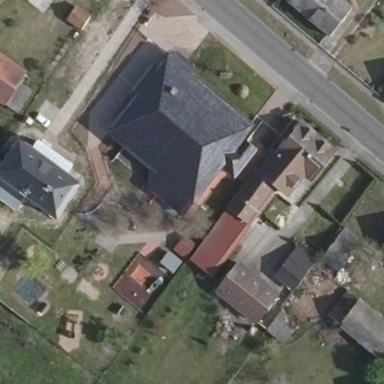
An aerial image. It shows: Building with hipped roof in dark grey color. The roof is oriented along the building.